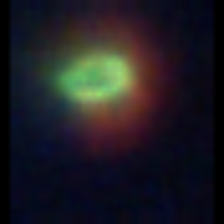
Taxon: NanoPlankton
Group: Other